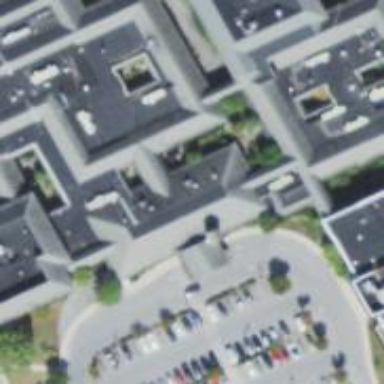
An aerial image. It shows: Clinic.